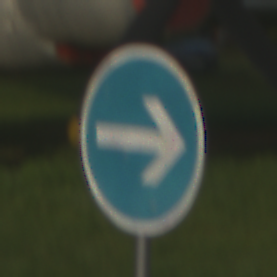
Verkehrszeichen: VorgeschriebeneFahrtrichtungHierRechts
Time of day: SunriseSunset
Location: Outdoor (Special)
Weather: Clear
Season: NotSpecified
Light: Natural